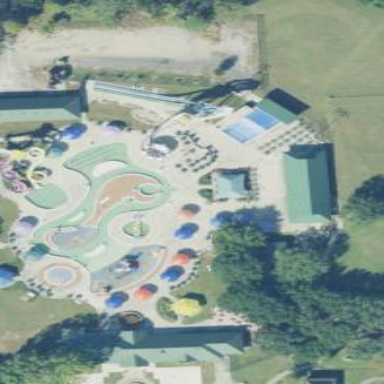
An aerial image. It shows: Water park.